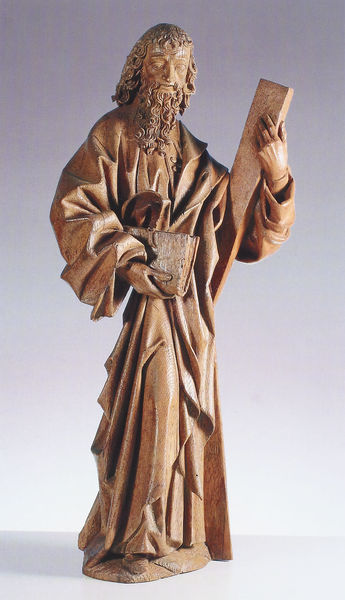
Titel: Hl. Andreas
Künstler: Henrick Douwerman
Standort: Kleve, St. Mariae Empfängnis (EU - D - NRW)
Schlagwörter: fuß, hand, mann, braun, geste, haar, holz, blick, tuch, alt, bart, arm, falten, gesicht, figur, gewand, locken, paddel, skulptur, statue, man, tafel, ernst, schmal, balken, faltenwurf, gestalt, foto, lachen, moses, buch, groß, brett, gestik, schnitzerei, holzbrett, prediger, jesus, heiliger, gelehrter, gerafft, petrus, altarfigur, statur, bärtiger, apostel, mose, andreas, holzschnitzerei, holzschnitzkunst, langes haar, holsskulptur, tagel, aposterl